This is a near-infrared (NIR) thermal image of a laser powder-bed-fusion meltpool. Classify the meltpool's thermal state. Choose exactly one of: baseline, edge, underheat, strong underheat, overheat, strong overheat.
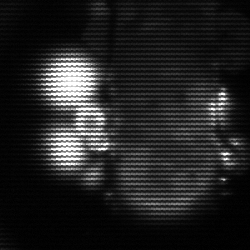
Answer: strong underheat